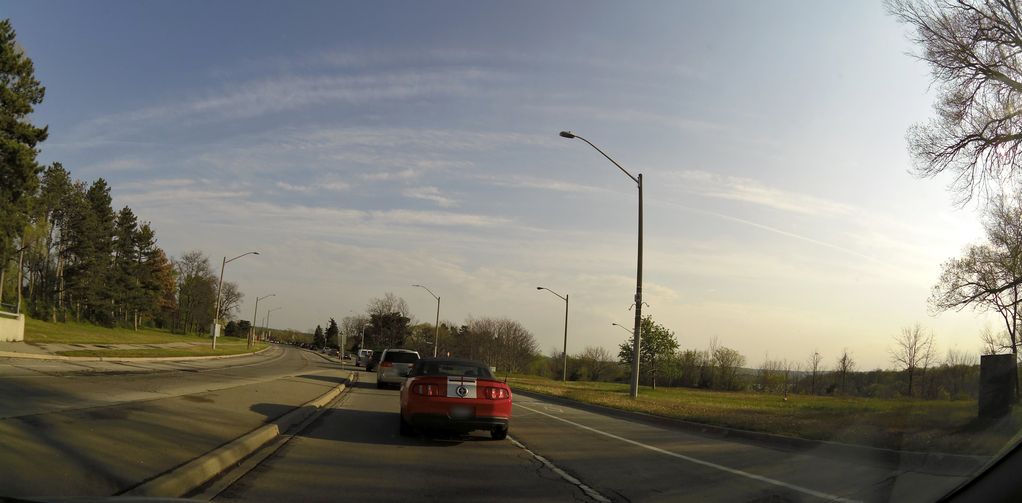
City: hamilton